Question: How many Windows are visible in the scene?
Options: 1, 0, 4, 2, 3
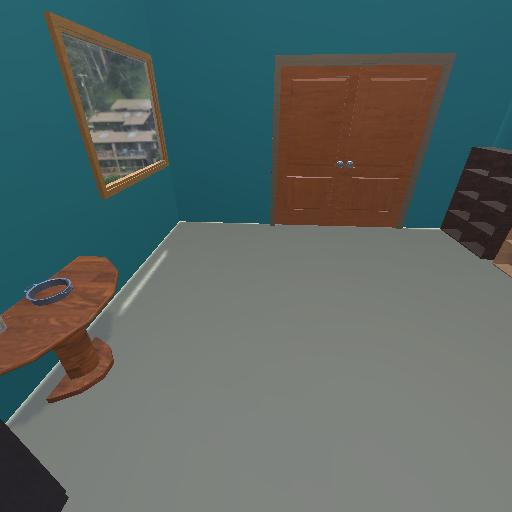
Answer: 1